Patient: sex M, age 52
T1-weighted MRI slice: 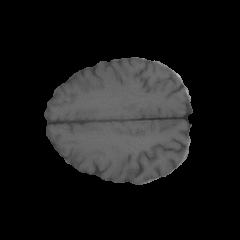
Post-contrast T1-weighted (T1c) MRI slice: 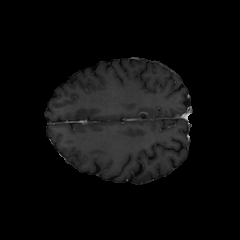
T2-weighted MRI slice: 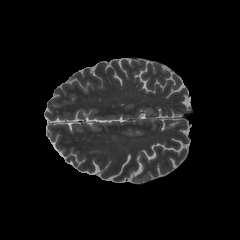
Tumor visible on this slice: yes
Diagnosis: Astrocytoma, IDH-mutant
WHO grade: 3